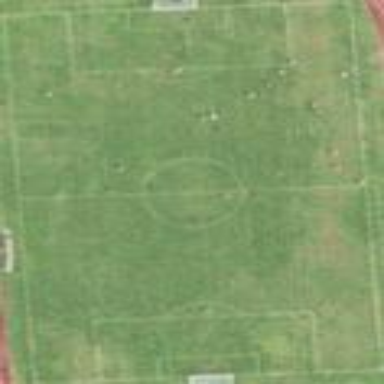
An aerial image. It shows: Soccer pitch for outdoor sports and leisure activities.